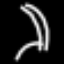
Label: palm tree